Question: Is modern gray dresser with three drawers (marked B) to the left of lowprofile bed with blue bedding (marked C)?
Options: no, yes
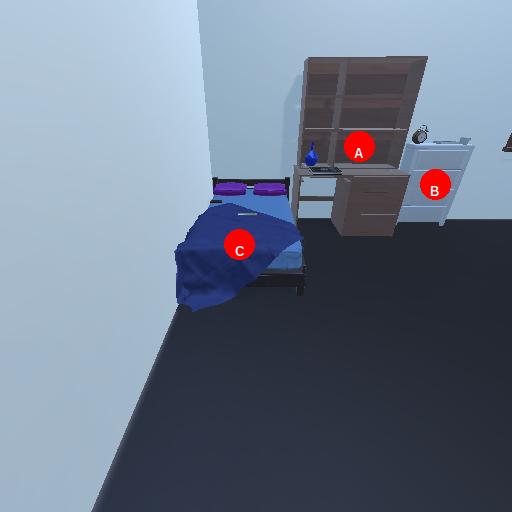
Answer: no